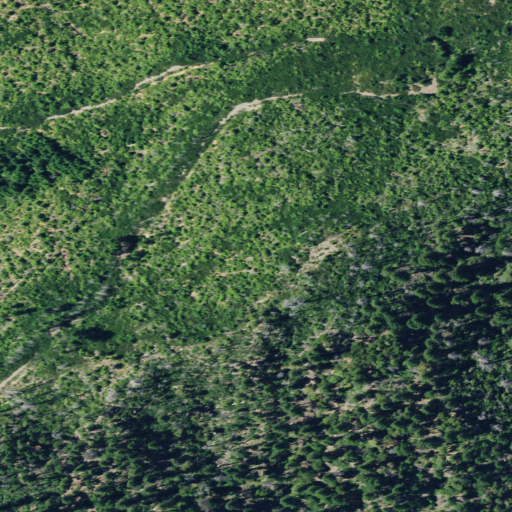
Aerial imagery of ridge(s) in California named Lightning Ridge containing shrub, open development, medium intensity development, low intensity development, evergreen forest, and high intensity development